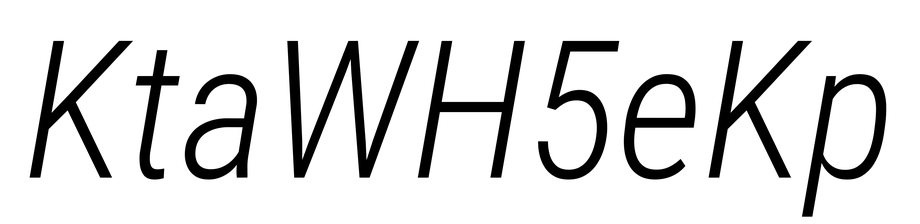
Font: Roboto-Italic_Condensed_Light_Italic